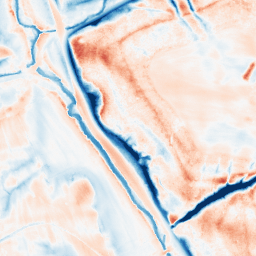
Category: trend_removal
Decomposition family: local_polynomial
Decomposition parameters: window_size: 31
degree: 2
Upsampling method: bicubic_16x
Upsampling parameters: scale: 16
Upsampling scale: 16